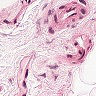
Metastatic tissue present: no